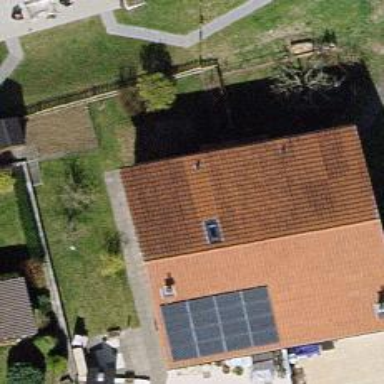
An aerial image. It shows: Semidetached house.